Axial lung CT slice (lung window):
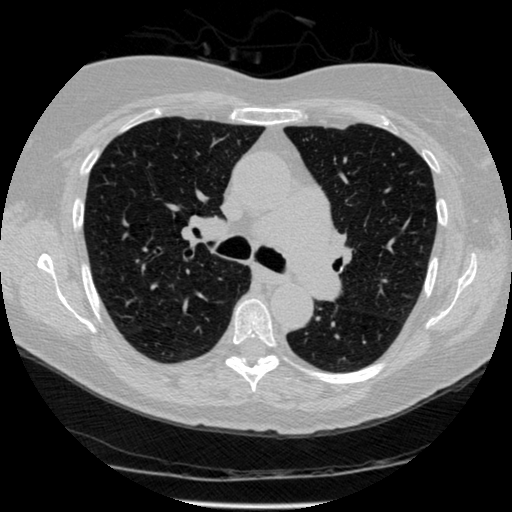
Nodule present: no